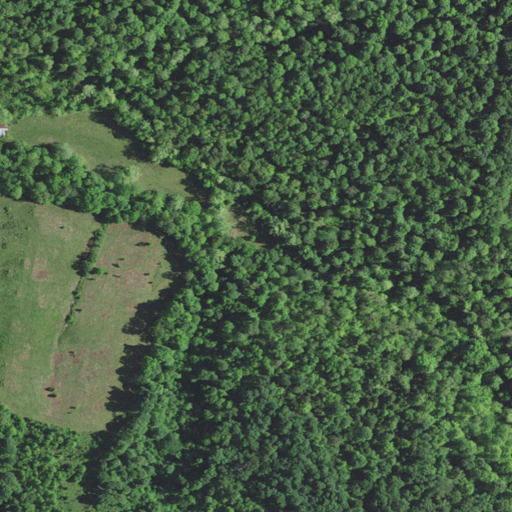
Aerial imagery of valley in Kentucky named Cove Hollow containing deciduous forest, mixed forest, pasture, and open development